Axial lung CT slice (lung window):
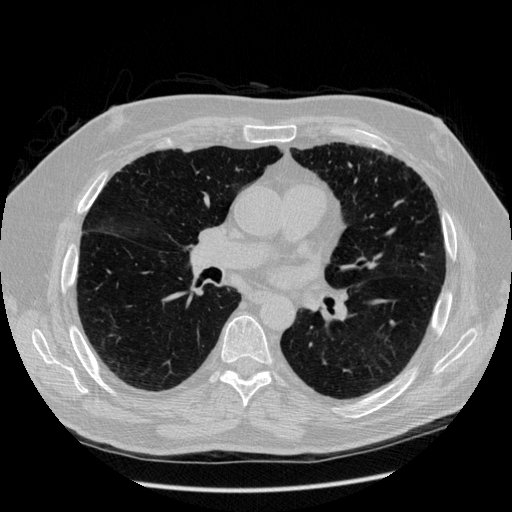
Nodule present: no